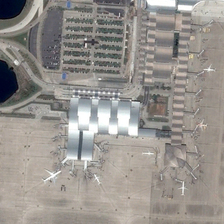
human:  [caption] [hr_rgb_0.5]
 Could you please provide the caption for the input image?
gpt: some planes are parked near a terminal in an airport near a parking lot .

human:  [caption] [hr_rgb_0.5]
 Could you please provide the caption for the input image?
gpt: some planes are parked near a terminal in an airport near a parking lot .

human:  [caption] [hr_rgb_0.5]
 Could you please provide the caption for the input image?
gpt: some planes are parked near a terminal in an airport near a parking lot .

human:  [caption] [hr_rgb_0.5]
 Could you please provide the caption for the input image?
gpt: some planes are parked near a terminal in an airport near a parking lot .

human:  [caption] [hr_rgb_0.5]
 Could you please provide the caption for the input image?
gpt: some planes are parked near a terminal in an airport near a parking lot .